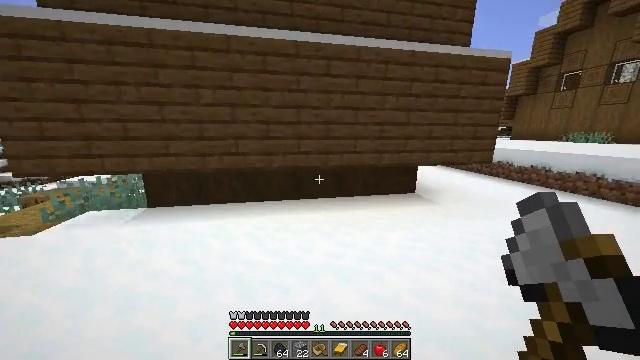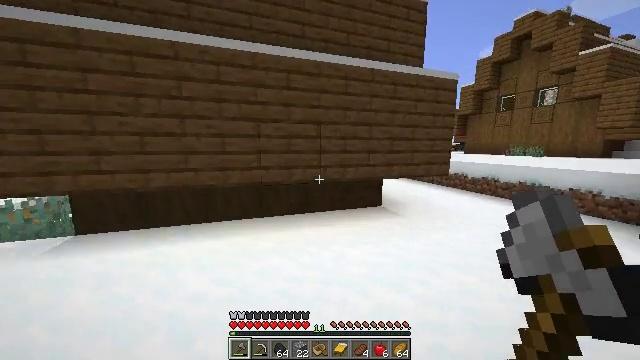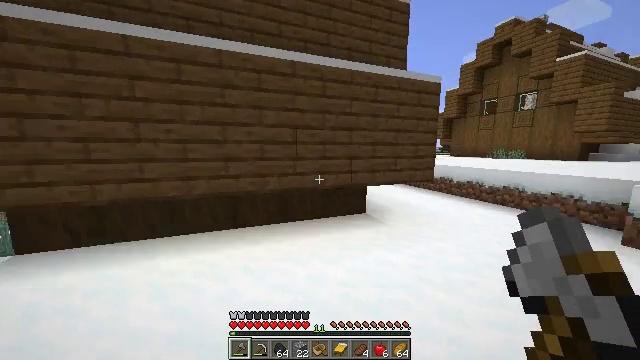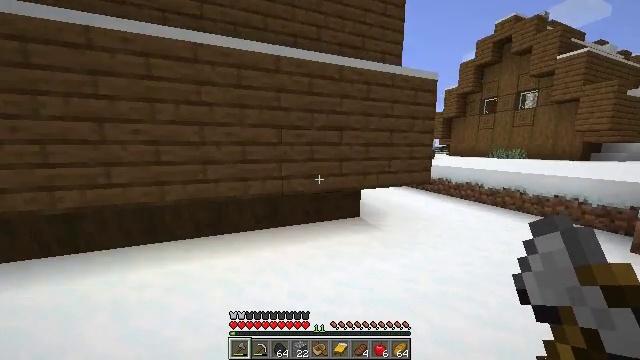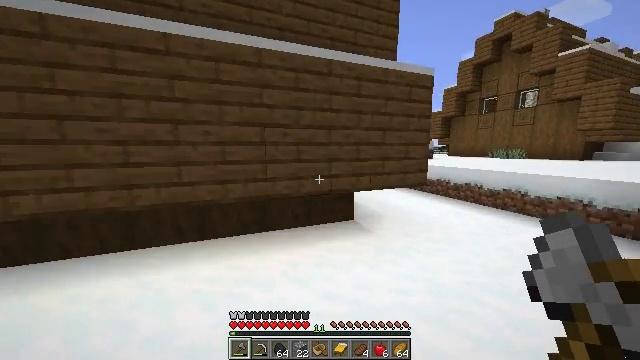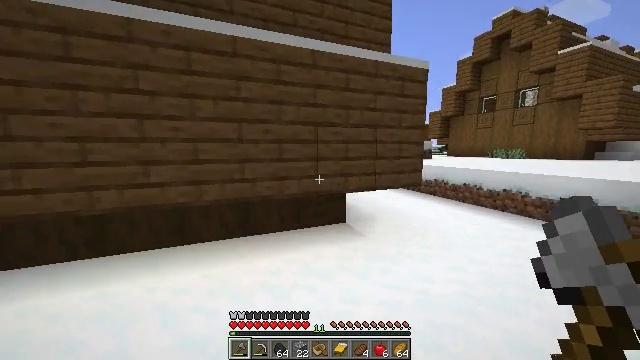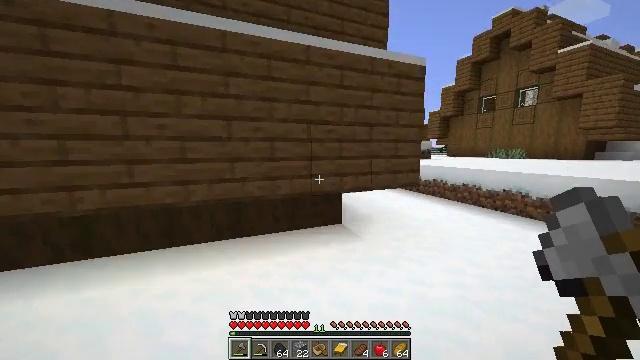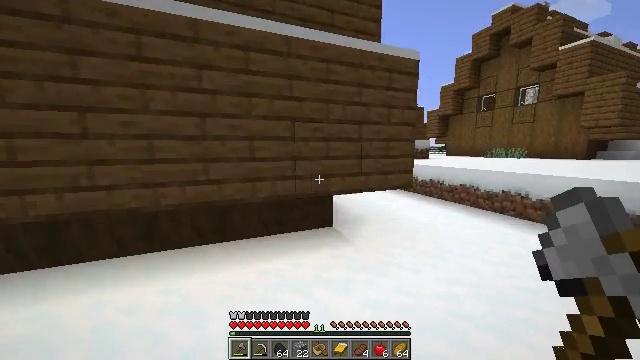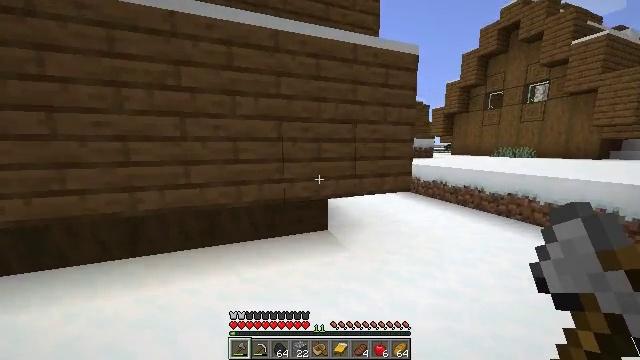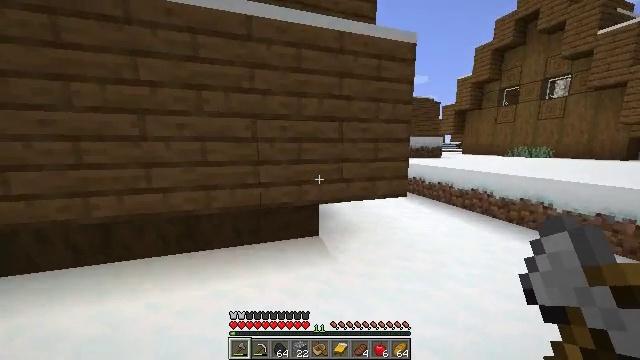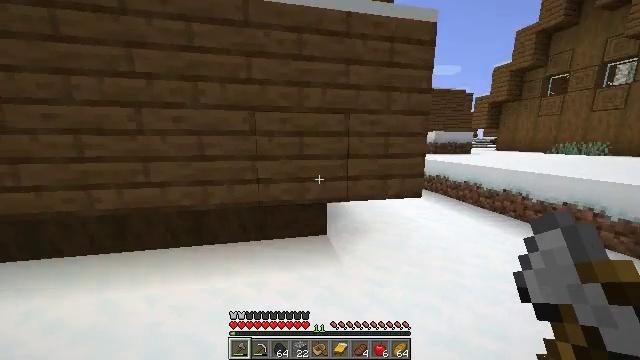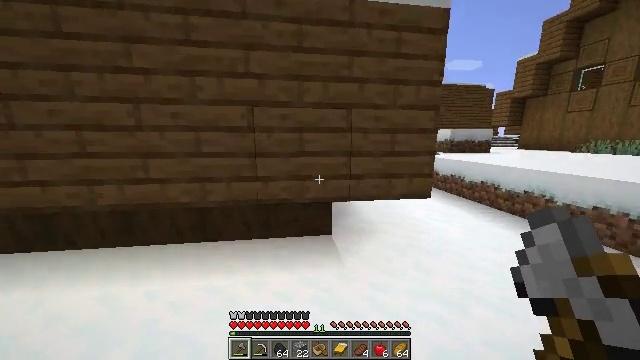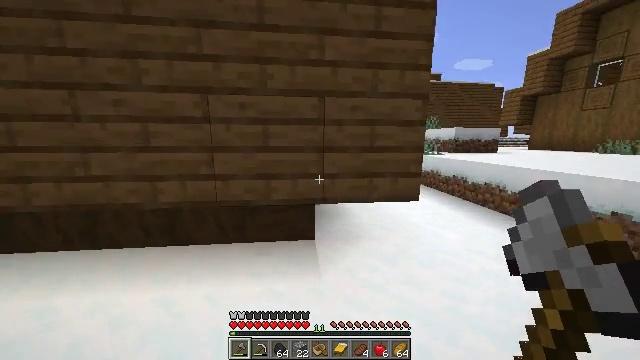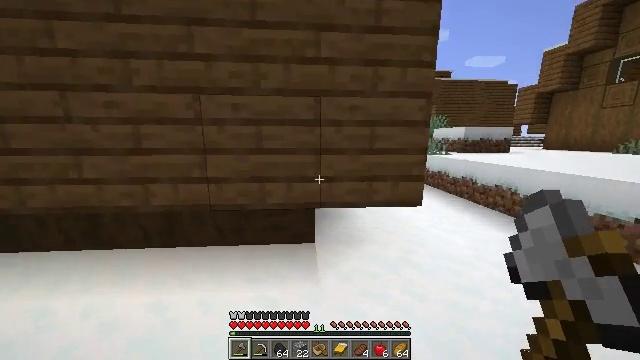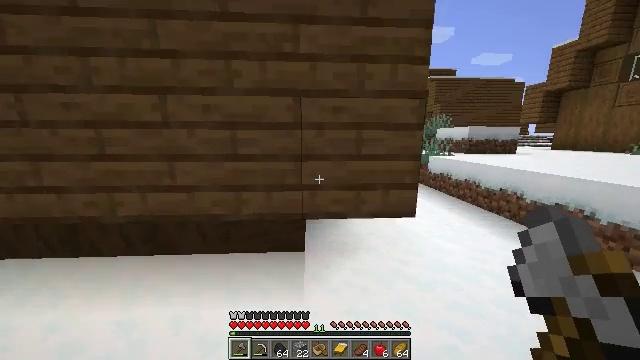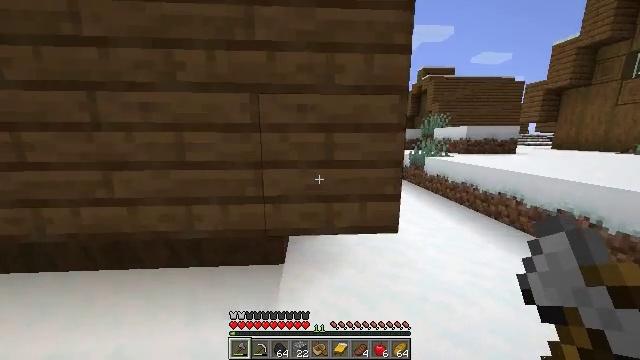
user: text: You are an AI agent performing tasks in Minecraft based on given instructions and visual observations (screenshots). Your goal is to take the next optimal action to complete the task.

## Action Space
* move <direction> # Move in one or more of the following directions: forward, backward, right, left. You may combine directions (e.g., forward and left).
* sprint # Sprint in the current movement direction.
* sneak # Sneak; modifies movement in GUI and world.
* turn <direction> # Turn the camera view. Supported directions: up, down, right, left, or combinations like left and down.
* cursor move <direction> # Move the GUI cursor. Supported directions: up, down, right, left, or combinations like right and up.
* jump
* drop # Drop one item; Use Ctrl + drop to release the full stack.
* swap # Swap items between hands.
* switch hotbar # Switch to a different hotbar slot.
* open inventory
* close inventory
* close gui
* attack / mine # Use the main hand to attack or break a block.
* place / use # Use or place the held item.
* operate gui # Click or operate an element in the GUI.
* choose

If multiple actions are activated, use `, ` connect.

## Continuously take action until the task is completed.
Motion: motion action
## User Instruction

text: Collect stripped spruce log as resource.
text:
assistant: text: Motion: move forward and move right, sprint, turn right and up
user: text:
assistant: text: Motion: move forward and move right, sprint, turn right
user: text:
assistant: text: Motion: move forward and move right, sprint
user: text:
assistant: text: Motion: move forward and move right, sprint
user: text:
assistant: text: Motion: move forward and move right, sprint
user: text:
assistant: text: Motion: move forward and move right, sprint
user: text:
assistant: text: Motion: move forward and move right, sprint
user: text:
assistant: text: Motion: move forward and move right, sprint, turn left
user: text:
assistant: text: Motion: move forward and move right, sprint, turn left
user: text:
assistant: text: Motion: move forward and move right, sprint, turn left and down
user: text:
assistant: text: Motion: move forward and move right, sprint, turn left
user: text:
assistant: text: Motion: move forward and move right, sprint, turn left
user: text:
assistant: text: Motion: move forward and move right, sprint, turn left
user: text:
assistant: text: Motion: move forward and move right, sprint, turn left
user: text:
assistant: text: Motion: move forward and move right, sprint
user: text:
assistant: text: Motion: move forward and move right, sprint, turn left
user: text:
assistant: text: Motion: move forward and move right, sprint, turn left
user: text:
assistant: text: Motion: move forward and move right, sprint, turn left
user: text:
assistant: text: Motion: move forward and move right, sprint
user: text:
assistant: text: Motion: move forward and move right, sprint, turn left and up
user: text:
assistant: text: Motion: move forward and move right, sprint, turn left and up
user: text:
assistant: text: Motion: move forward and move right, sprint, turn left and up
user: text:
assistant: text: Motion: move forward and move right, sprint, turn left
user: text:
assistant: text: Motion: move forward and move right, sprint, turn left
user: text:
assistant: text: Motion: move forward and move right, turn left
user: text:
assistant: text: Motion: move forward and move right, turn left and up
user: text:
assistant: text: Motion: move forward and move right, turn left
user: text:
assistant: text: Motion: move forward and move right
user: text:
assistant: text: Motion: move forward and move right
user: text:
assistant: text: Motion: move forward and move right, turn left